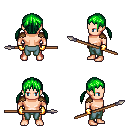
a pixel art fantasy rpg character, male body template, human, light skin, leather shoulder armor, teal pants, green twin-tailed hairstyle, gold gloves, spear, four views (front, back, left, right), 2x2 character sprite sheet, small pixel art, hard edges, no anti-aliasing